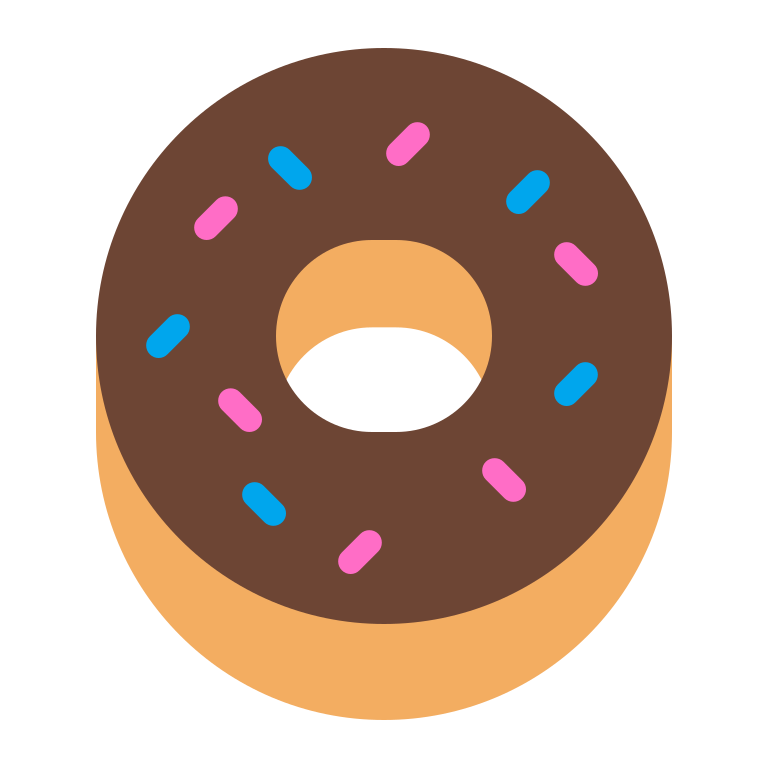
doughnut flat